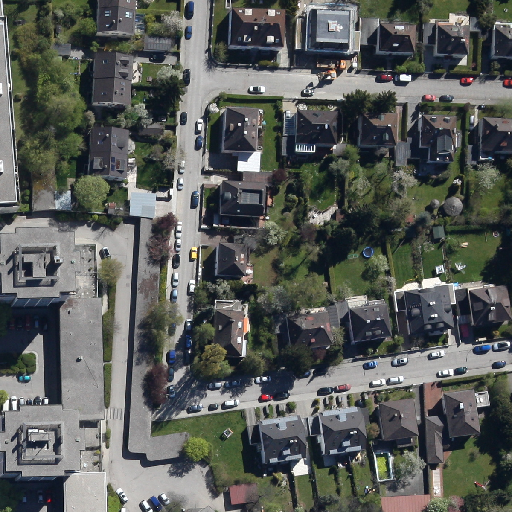
Referring expression: van